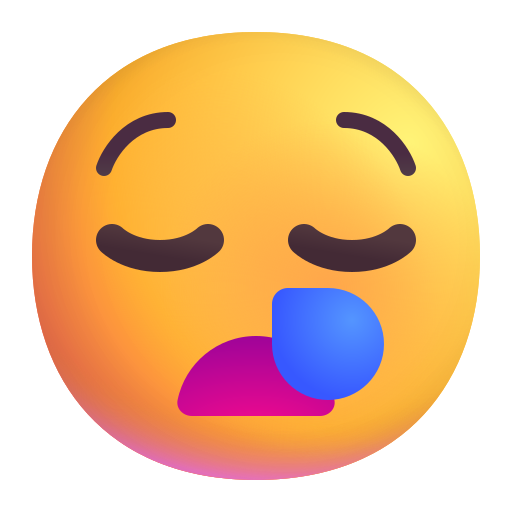
sleepy face color